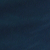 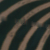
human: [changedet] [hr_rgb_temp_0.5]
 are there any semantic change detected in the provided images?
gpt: An artificial island was built in the sea.